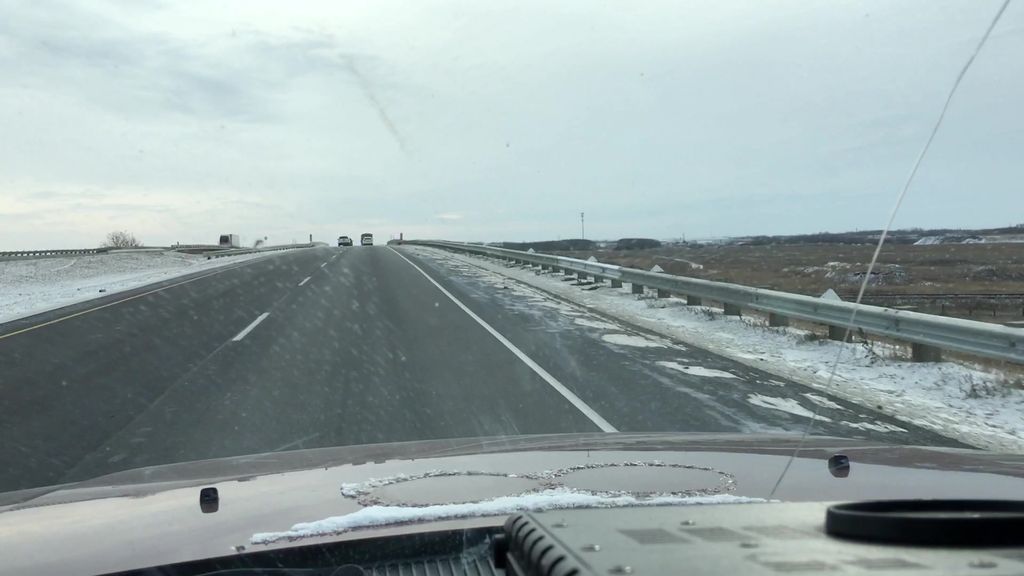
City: saskatoon